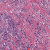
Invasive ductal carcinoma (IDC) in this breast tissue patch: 1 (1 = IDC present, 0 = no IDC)